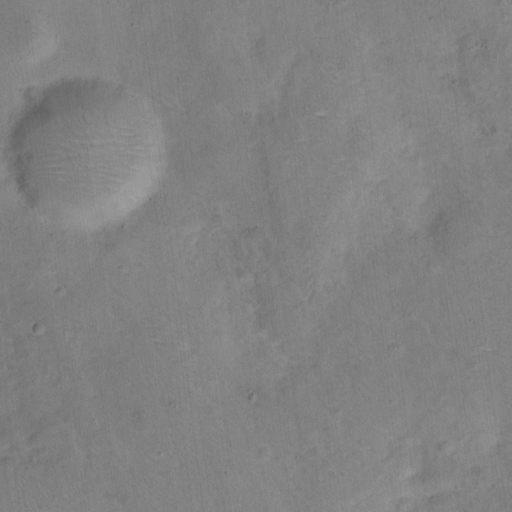
Classes present: Background